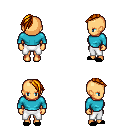
a pixel art fantasy rpg character, female body template, human, tanned skin, teal long-sleeve shirt, white pants, dark blonde long mohawk hairstyle, black slippers, four views (front, back, left, right), 2x2 character sprite sheet, small pixel art, hard edges, no anti-aliasing